Field crop: maize
Growth stage: 2
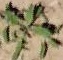
Species: atriplex